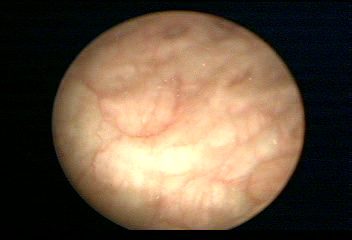
Modality: WLC
Class: Normal mucosa
Bladder cancer association: No